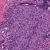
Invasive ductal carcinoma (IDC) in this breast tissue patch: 0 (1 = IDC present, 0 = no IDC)